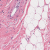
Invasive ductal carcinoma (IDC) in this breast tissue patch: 0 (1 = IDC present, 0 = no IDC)